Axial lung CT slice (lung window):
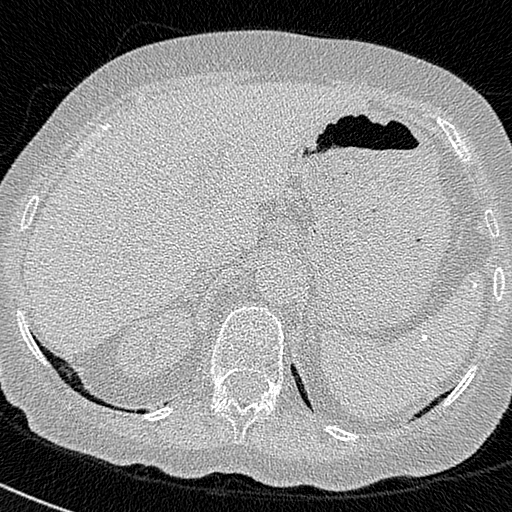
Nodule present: no